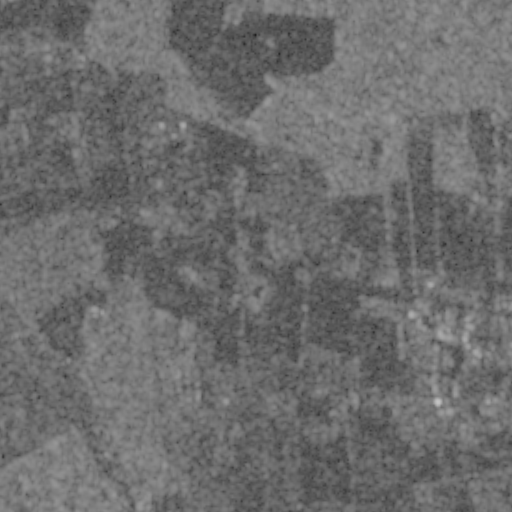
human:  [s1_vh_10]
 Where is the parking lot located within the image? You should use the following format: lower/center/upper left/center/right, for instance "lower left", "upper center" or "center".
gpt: The parking lot is located in the center of the image.
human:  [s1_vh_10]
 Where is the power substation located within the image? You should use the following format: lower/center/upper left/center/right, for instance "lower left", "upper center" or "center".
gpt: The power substation is located in the center right of the image.
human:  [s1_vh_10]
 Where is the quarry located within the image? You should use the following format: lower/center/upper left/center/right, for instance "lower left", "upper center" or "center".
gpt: The quarry is located in the upper right of the image.
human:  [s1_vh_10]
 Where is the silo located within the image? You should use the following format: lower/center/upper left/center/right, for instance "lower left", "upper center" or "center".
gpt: The silo is located in the center left of the image.
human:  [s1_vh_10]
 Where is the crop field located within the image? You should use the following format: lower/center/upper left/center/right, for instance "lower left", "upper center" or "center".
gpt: There is no crop field in the image.

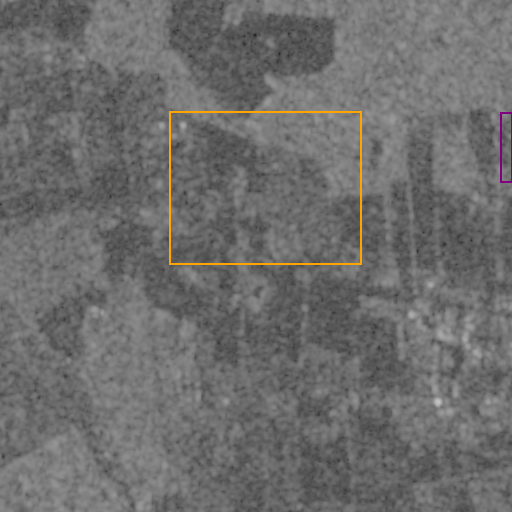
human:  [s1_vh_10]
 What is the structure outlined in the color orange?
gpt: The structure outlined in orange is a crop field.
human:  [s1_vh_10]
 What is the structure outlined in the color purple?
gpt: The structure outlined in purple is a quarry.
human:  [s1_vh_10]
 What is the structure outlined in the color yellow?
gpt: There is no yellow outline.